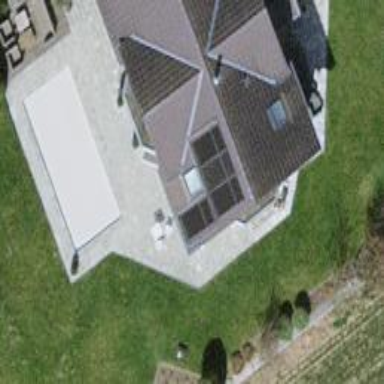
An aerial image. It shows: Solar power generator with photovoltaic panels.